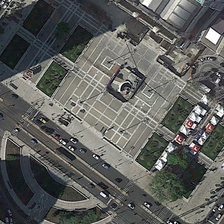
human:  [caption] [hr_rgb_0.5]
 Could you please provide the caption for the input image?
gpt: a rectangle square with some green trees is between a road with cars and several buildings .

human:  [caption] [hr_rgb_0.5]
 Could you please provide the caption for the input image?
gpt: a rectangle square with some green trees is between a road with cars and several buildings .

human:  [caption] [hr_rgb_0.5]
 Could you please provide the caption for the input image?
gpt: a rectangle square with some green trees is between a road with cars and several buildings .

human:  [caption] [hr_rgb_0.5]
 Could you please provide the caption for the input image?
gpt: a rectangle square with some green trees is between a road with cars and several buildings .

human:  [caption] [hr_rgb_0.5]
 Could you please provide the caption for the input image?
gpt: a rectangle square with some green trees is between a road with cars and several buildings .